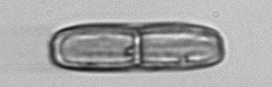
Label: Ephemera